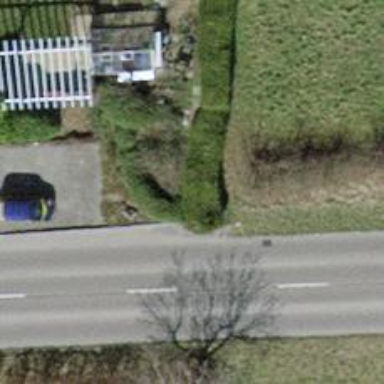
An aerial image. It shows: Hedge acting as barrier.